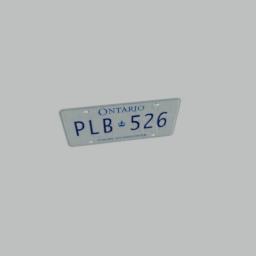
Label: mechanical